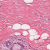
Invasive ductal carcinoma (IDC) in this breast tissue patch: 0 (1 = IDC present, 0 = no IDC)